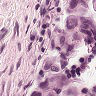
Metastatic tissue present: yes